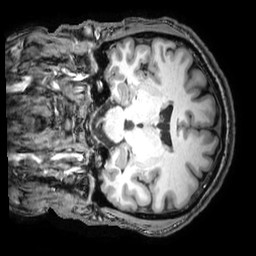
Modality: T1w
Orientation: coronal
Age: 43
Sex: male
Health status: healthy
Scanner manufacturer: philips
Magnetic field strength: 3 T
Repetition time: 0.008135 s
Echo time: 0.003731 s